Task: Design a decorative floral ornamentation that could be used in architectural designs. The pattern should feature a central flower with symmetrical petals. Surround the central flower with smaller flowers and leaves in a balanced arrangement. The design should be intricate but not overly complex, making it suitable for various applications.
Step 711:
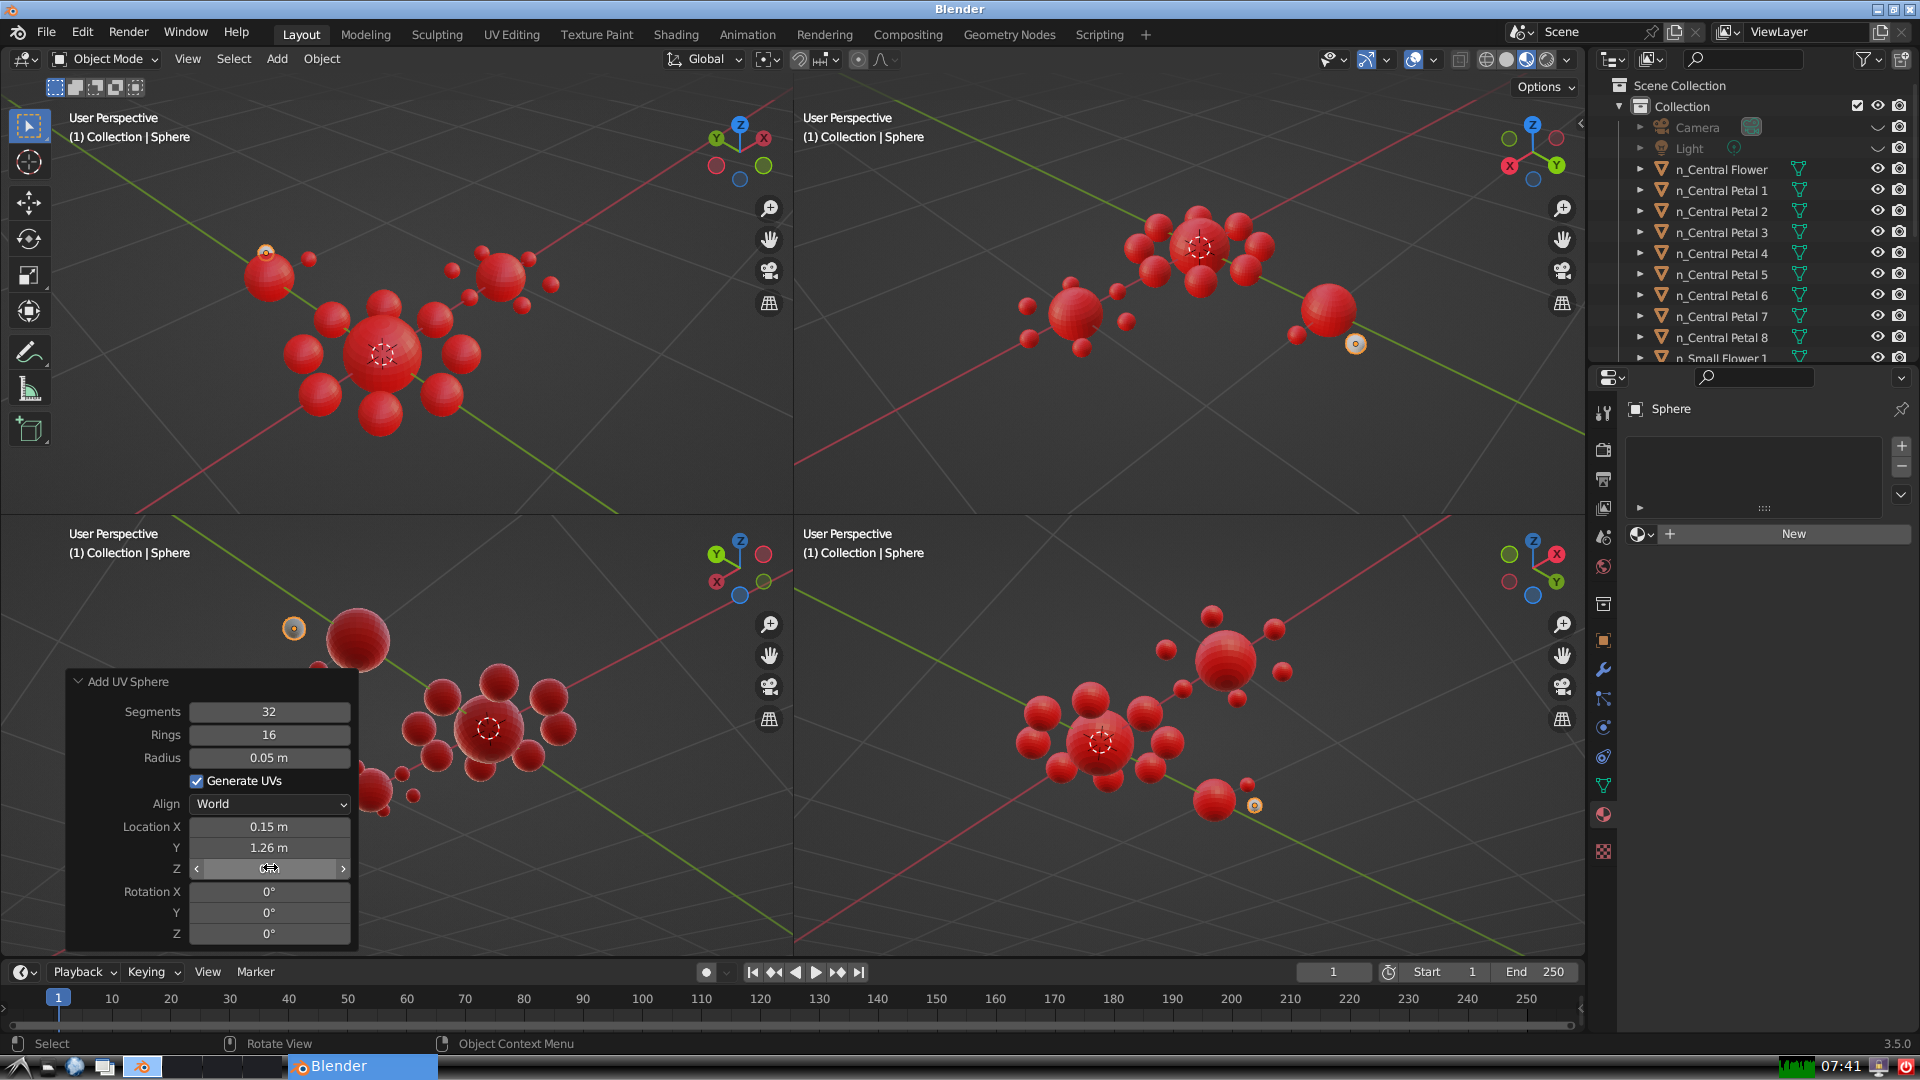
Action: {"mouse_move": [960, 540]}